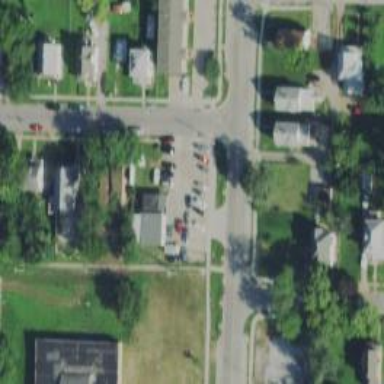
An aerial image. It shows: Alley classified as service road.